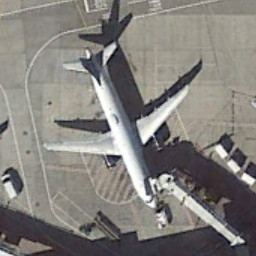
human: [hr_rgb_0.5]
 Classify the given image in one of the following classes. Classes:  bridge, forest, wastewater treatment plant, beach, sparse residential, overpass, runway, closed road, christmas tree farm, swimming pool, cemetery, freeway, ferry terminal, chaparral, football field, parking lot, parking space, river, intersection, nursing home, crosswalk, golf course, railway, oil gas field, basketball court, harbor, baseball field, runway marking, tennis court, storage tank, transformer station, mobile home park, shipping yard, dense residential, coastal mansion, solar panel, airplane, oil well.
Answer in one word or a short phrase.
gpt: airplane